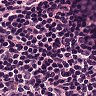
Metastatic tissue present: no